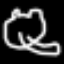
Label: frog